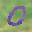
Label: 0